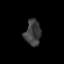
Tissue: prostate
Cell type: T cells
Senescence score: 0.3523
Nuclear area (px): 401
Mean DAPI intensity: 61.13